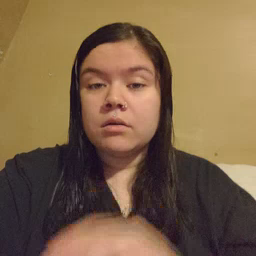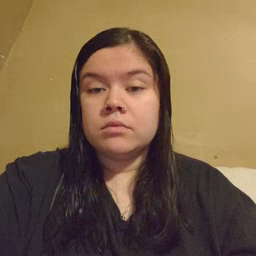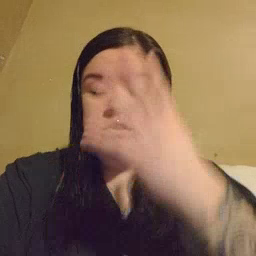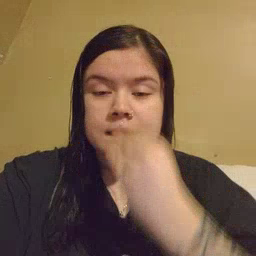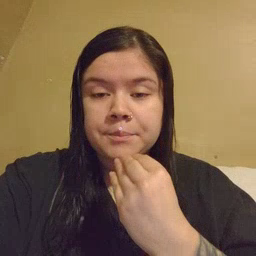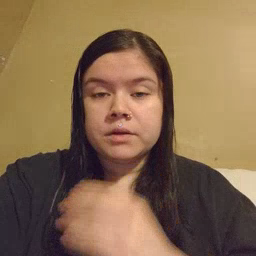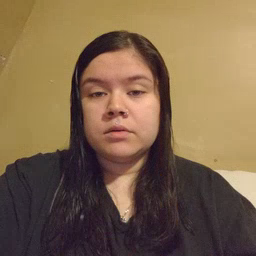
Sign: sleep